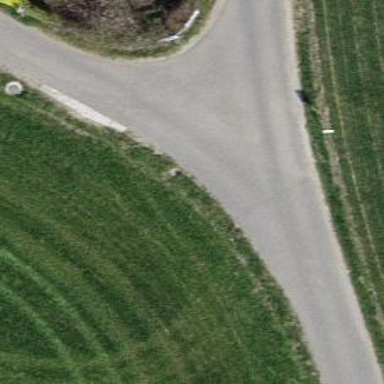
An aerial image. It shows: Residential road.